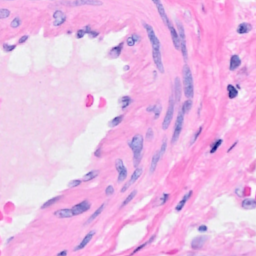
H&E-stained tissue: Breast